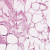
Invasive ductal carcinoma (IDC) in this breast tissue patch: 0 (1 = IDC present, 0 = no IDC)